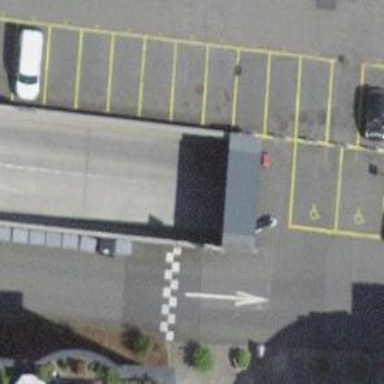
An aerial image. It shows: Motorcycle parking facility.